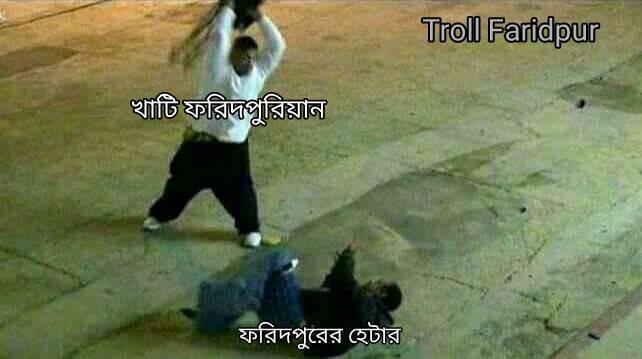
Caption: খাটি ফরিদপুরিয়ান     ফরিদপুরের হেটার
Label: hate